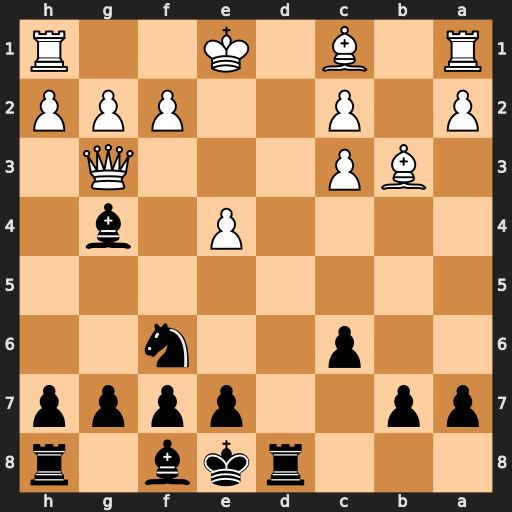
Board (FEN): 3rkb1r/pp2pppp/2p2n2/8/4P1b1/1BP3Q1/P1P2PPP/R1B1K2R
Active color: b
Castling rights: KQk
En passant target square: -
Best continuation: Rd1#